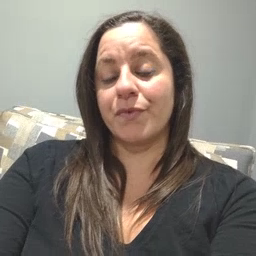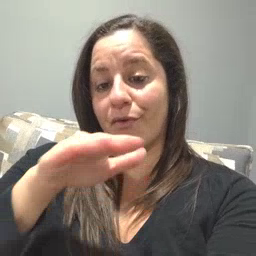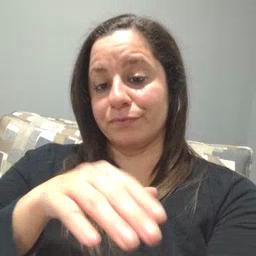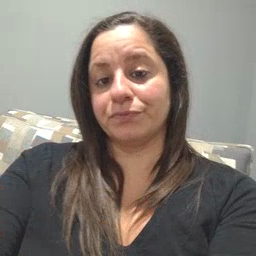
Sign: on